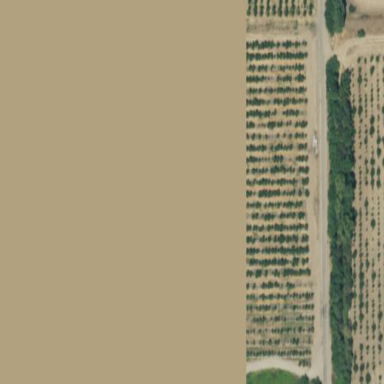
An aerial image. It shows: Orchard.